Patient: sex F, age 68
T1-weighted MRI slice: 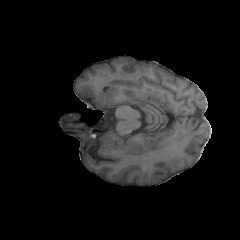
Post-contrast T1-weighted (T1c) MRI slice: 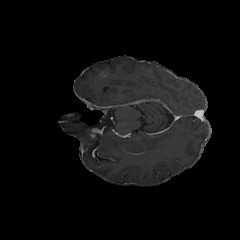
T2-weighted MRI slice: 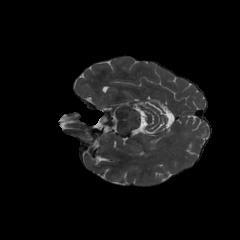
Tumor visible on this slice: no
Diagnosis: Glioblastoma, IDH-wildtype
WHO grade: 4